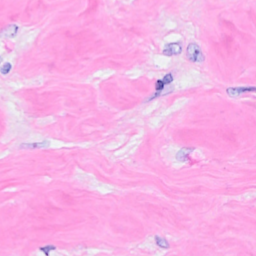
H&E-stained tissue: Breast